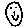
Label: smiley face